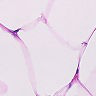
Metastatic tissue present: no